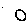
Label: circle